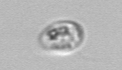
Label: Amoeba